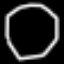
Label: octagon